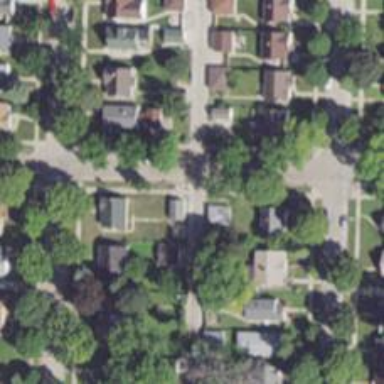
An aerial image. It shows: Alley classified as service road.